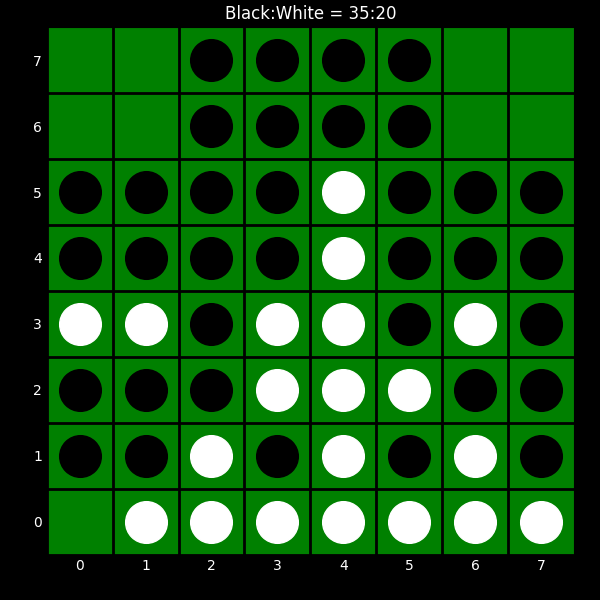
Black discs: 35
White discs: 20